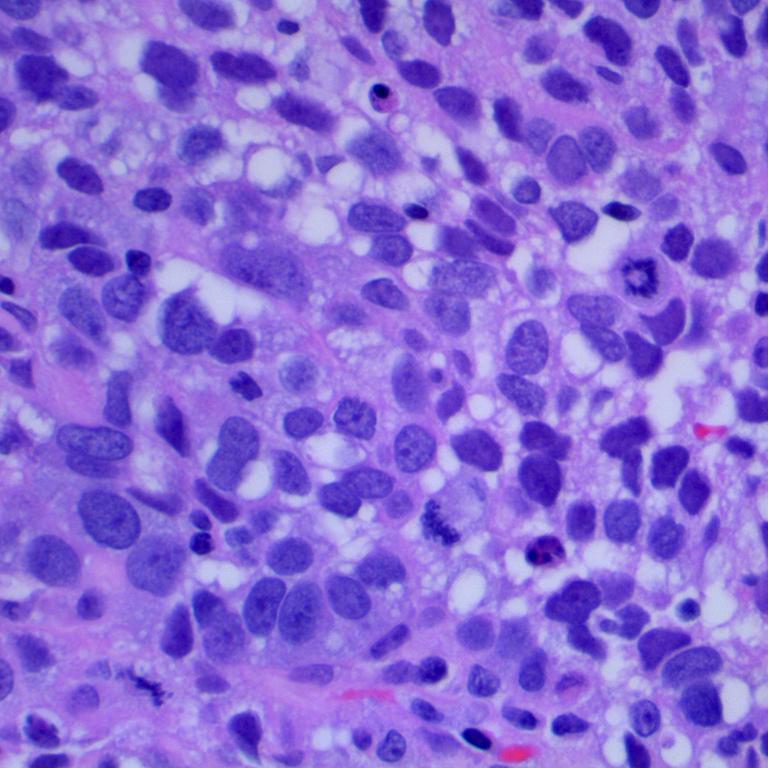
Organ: lung
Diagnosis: squamous carcinomas